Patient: sex F, age 31
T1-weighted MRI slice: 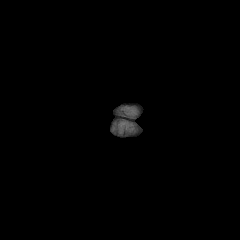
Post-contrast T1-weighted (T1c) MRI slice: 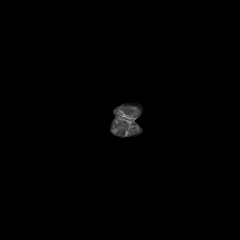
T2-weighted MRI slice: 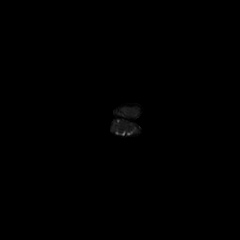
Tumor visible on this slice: no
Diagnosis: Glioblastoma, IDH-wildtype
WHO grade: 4